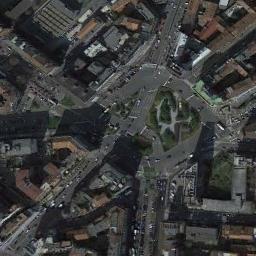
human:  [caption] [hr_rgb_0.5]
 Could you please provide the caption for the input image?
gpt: There are many bifurcation roads with many moving and waiting vehicles, And many neatly arranged tall buildings and some trees around the roundabout .

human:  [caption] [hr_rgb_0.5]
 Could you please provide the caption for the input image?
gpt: The roundabout is next to buildings and trees .

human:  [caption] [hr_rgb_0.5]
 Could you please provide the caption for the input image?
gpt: The roundabout with some exits and entrances is in the commercial area .

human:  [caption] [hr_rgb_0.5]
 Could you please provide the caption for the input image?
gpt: There are many buildings around the roundabout .

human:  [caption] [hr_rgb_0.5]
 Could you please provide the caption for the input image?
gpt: There are many buildings around the roundabout .